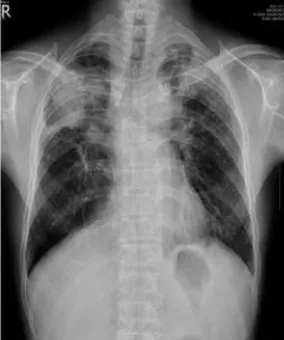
Chest X-ray. A. Pneumonitis or pulmonary tuberculosis in both upper lobes. A lung mass lesion in the right upper lobe was ruled out.
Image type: radiology (x_ray)